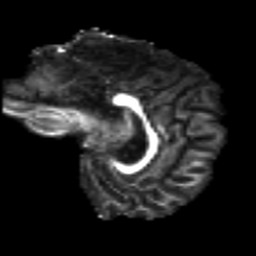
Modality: FA
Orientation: sagittal
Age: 23
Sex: female
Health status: ill
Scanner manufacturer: siemens
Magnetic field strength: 3 T
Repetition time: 6.5 s
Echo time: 0.062 s